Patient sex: F
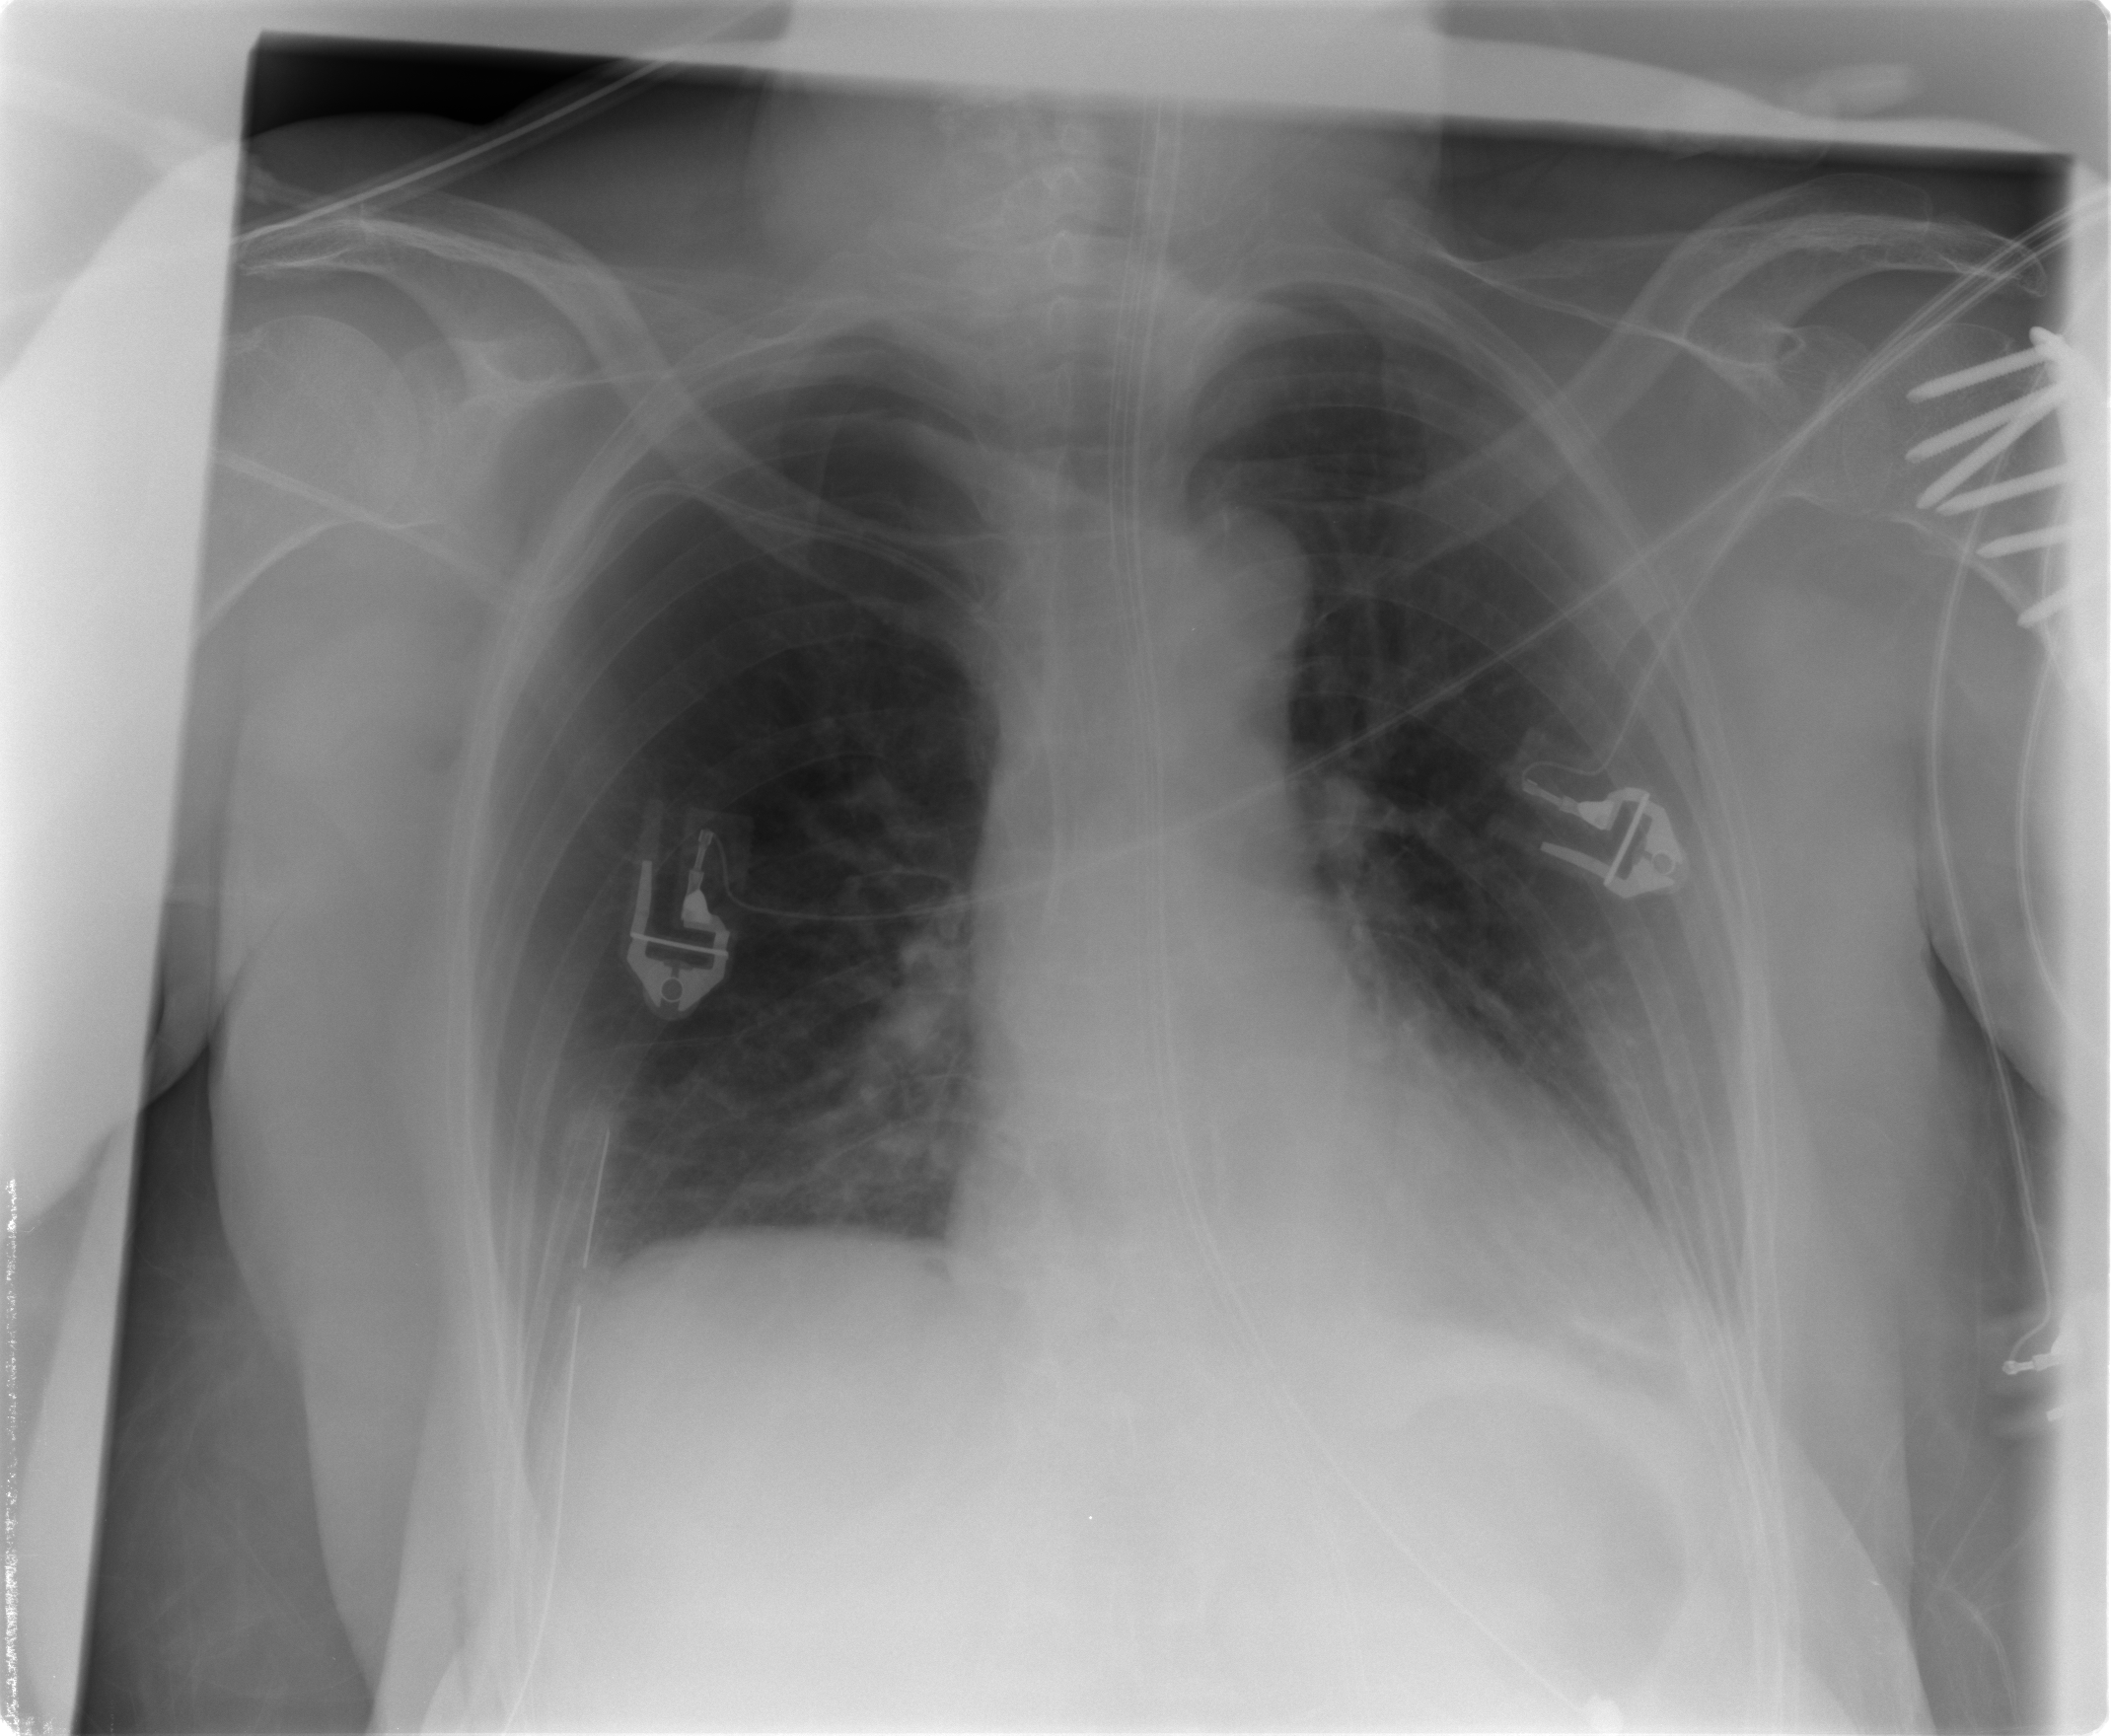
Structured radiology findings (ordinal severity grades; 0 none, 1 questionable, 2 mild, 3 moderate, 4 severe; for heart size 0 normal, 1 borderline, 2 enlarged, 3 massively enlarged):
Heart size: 2
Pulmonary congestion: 0
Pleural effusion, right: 1
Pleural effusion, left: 2
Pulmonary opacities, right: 0
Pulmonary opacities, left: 0
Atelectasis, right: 2
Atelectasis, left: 2